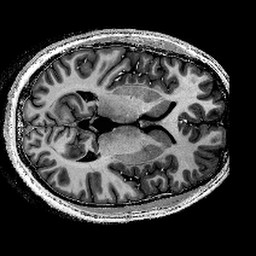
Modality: T1w
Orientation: axial
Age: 25
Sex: male
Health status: healthy
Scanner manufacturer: siemens
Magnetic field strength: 9.4 T
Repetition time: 6 s
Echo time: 0.003 s